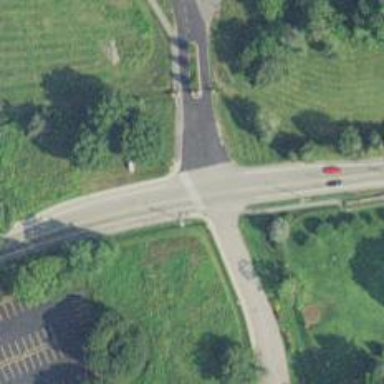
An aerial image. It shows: Marked road crossing.